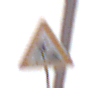
Verkehrszeichen: Arbeitsstelle
Umgebung: Roofed, Urban
Tageszeit: MorningAfternoon
Wetter: PartlyCloudy
Licht: Natural
Jahreszeit: NotSpecified
Kontrast: MediumContrast